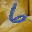
Label: 6